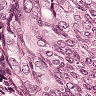
Metastatic tissue present: yes